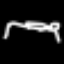
Label: bed